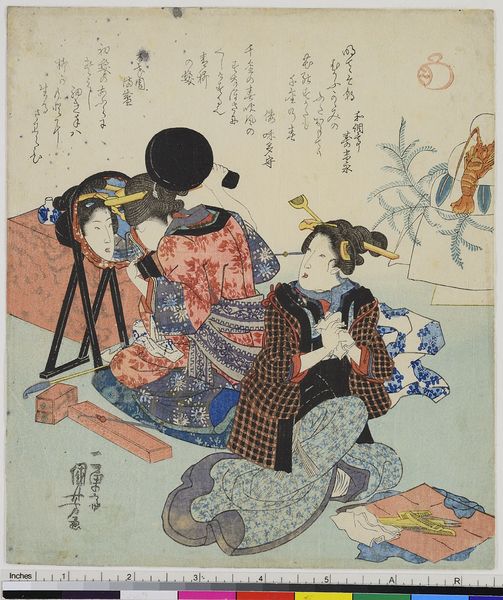
Künstler: Utagawa Kuniyoshi
Standort: Hamburg
Institution: Museum für Kunst und Gewerbe Hamburg
Schlagwörter: frauen, frisur, spiegel, spiegelung, pflanze, holzschnitt, japan, schrift, zwei, hummer, geisha, druckgraphik, druckgrafik, toilette, zeit, farbholzschnitt, kimono, edo, haarmode, reproduktionen, druckerzeugnisse, frisurenmode, haarpflege, blindprägedruck, blinddruck